Question: We have a application in .net farmework 1.1 and i have made it build successfuly, now when tried to run this application i am getting the following error:

I have googled and found some settings in IE, i have checked it in IE settings that windows authenticatiuon is enabled there. but i dont know why i am getting this, please help as i am totally new to VS 2003, We will convert this web application to 4.5 soon but before that we need to some specific task. please help me as soon as possible, thanks in advance.
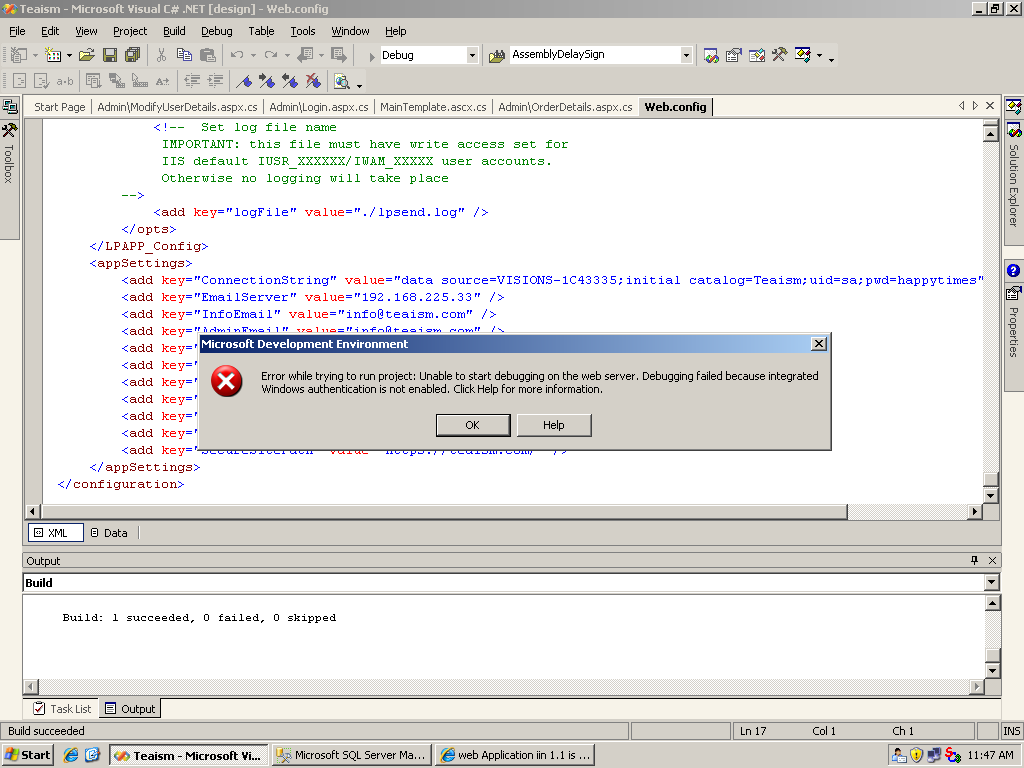
Answer: This error i remember was due to folder permission you need to give folder permission ie by right clicking the folder and then selecting security tab and add aspnet or networkservice with full rights and second thing right click mycomputers and then select internet infromation services then right click your wibsite and then select dotnet security click edit
in last check integrated windows authentication. Hope this helps let me know if you have any questions